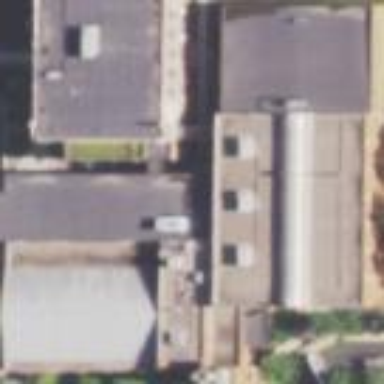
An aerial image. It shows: Building used as fitness center.